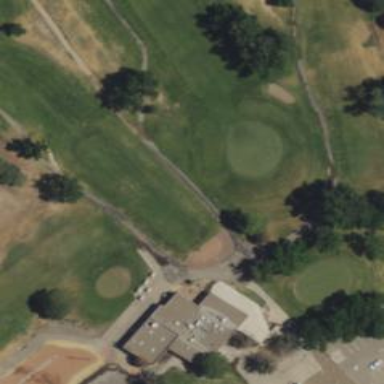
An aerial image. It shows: Golf tee.